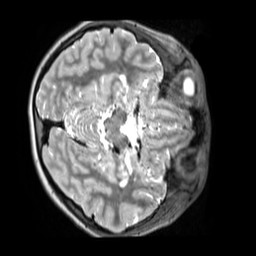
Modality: T2w
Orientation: axial
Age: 10
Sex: female
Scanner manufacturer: siemens
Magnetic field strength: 3 T
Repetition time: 3.2 s
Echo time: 0.408 s